Question: I have a RadGrid, which is in the first place empty (as you can see on the picture).
In order to let the RadGrid show the header without any data in the RadGrid, I needed to set:
'''
ShowHeadersWhenNoRecords="true"
'''
But the header was still not visable. After some research I found that there must be a datasource for the RadGrid, even if it's empty. So I set the DataSource of the RadGrid to a empty datatable, and that worked.
But then the RadGrid displayed a text below the header, containing: "There are no records" or something like that. In order to remove that text i've added the folowwing code to the RadGrid:
'''
NoDetailRecordsText="" NoMasterRecordsText=""
'''
So now there is no text below the header, except for a small white strip, which I think is VERY ugly (see image below). Does anyone know how to remove that white strip below the header of the RadGrid?

Thank you in advance!
Kind regards,
Wesley
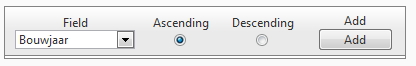
Answer: This could easily be done using something like jQuery or just good ol' plain JavaScript, but I don't think there's a property on the RadGrid like 'DontShowWhiteStripOnEmptyGrid' or anything.
Using jQuery I was able to get the white strip on <URL> to disappear using this:
'''
$('.rgNoRecords').hide()
'''